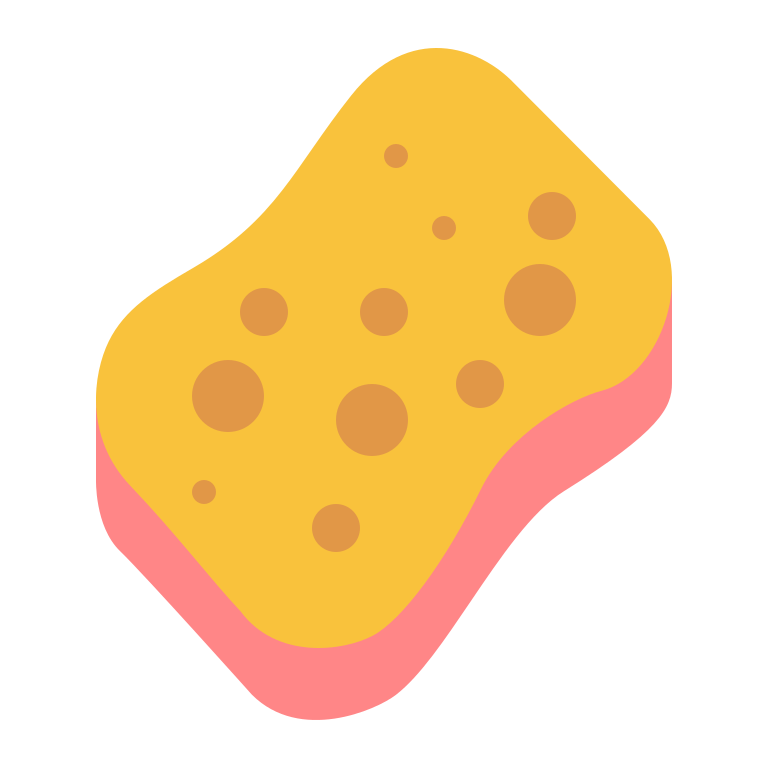
sponge flat